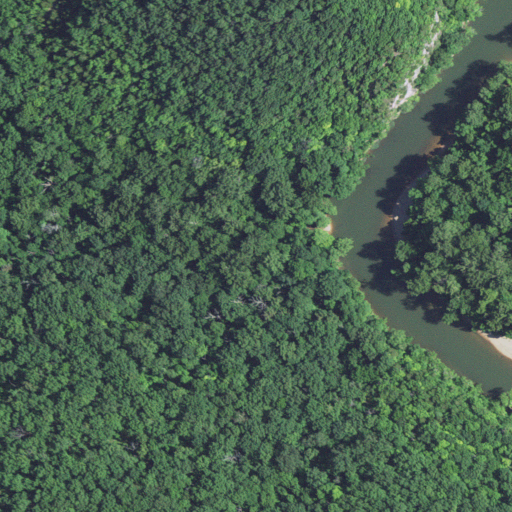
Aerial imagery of valley in Missouri named Copper Hollow containing deciduous forest, open water, and mixed forest